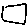
Label: square